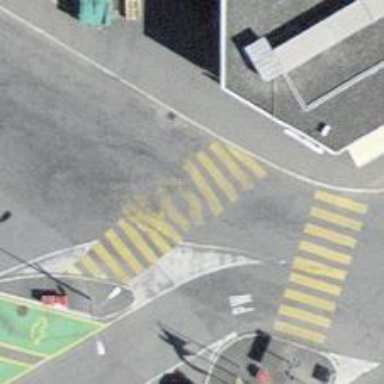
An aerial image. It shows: Uncontrolled footway crossing with markings.